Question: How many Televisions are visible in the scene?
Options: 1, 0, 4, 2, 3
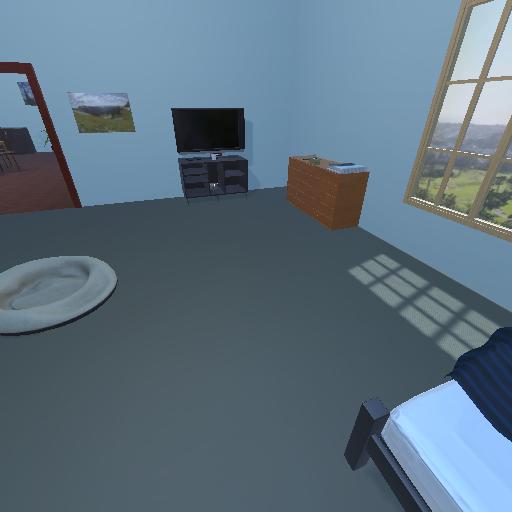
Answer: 1